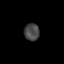
Tissue: lung
Cell type: Others
Senescence score: 0.2055
Nuclear area (px): 257
Mean DAPI intensity: 70.409